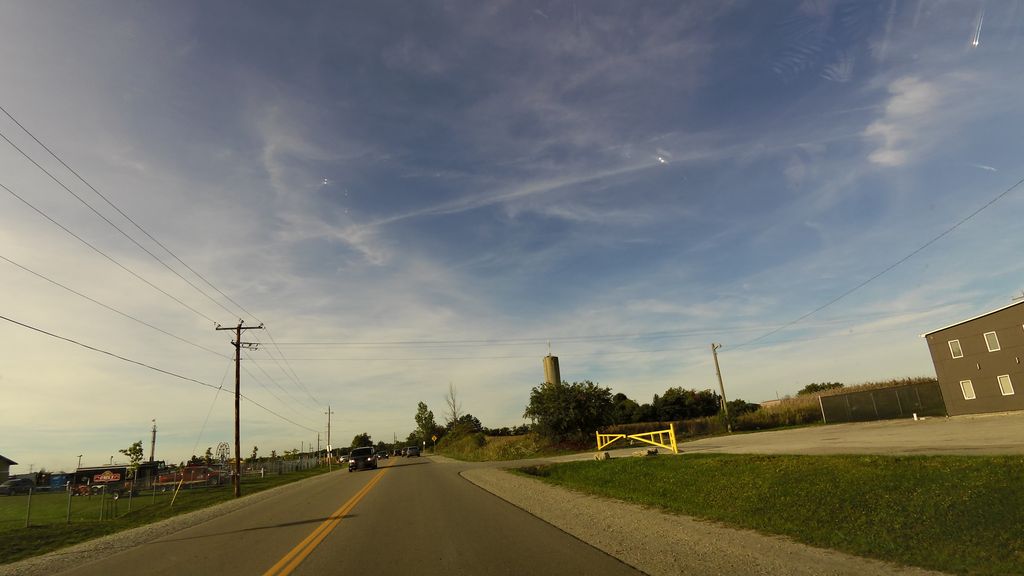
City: hamilton